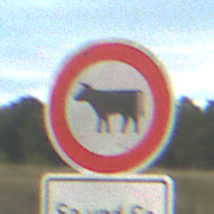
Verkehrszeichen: VerbotViehtrieb
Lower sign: ZeitangabenMitBeschraenkungAufWochentage8
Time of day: SunriseSunset
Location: Outdoor (RoadRail)
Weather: PartlyCloudy
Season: NotSpecified
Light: Natural